RGB frame:
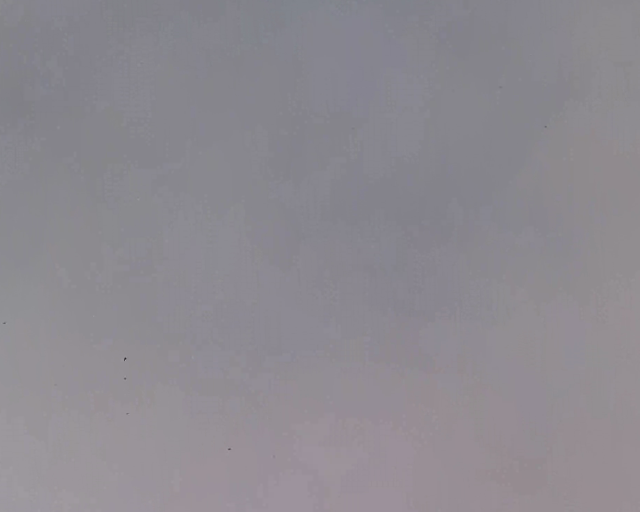
Thermal frame:
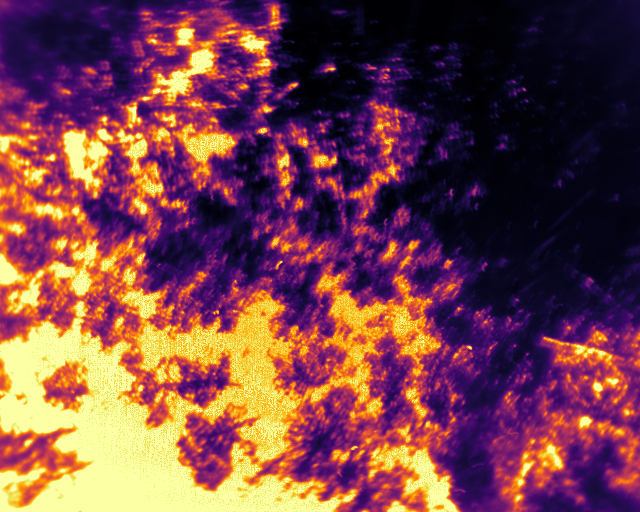
Captured: 2026-02-27 02:39:13
Pixels at or above 80 °C: 178200 (fraction of frame: 0.5438)